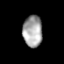
Tissue: prostate
Cell type: T cells
Senescence score: 0.2925
Nuclear area (px): 600
Mean DAPI intensity: 164.113